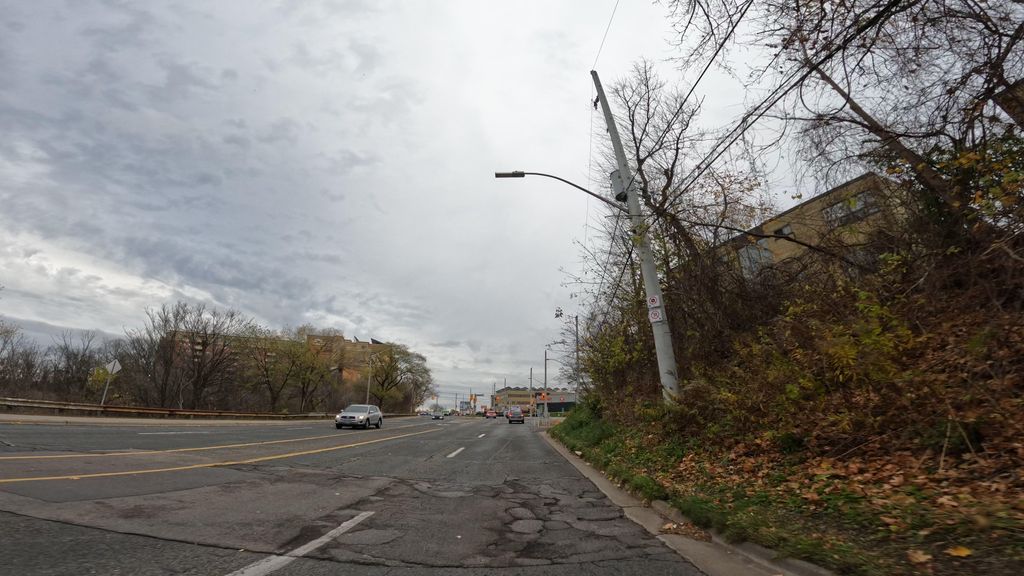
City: hamilton